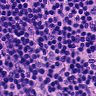
Metastatic tissue present: no